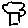
Label: tree